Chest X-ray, PA view. Patient: 60 years old, sex M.
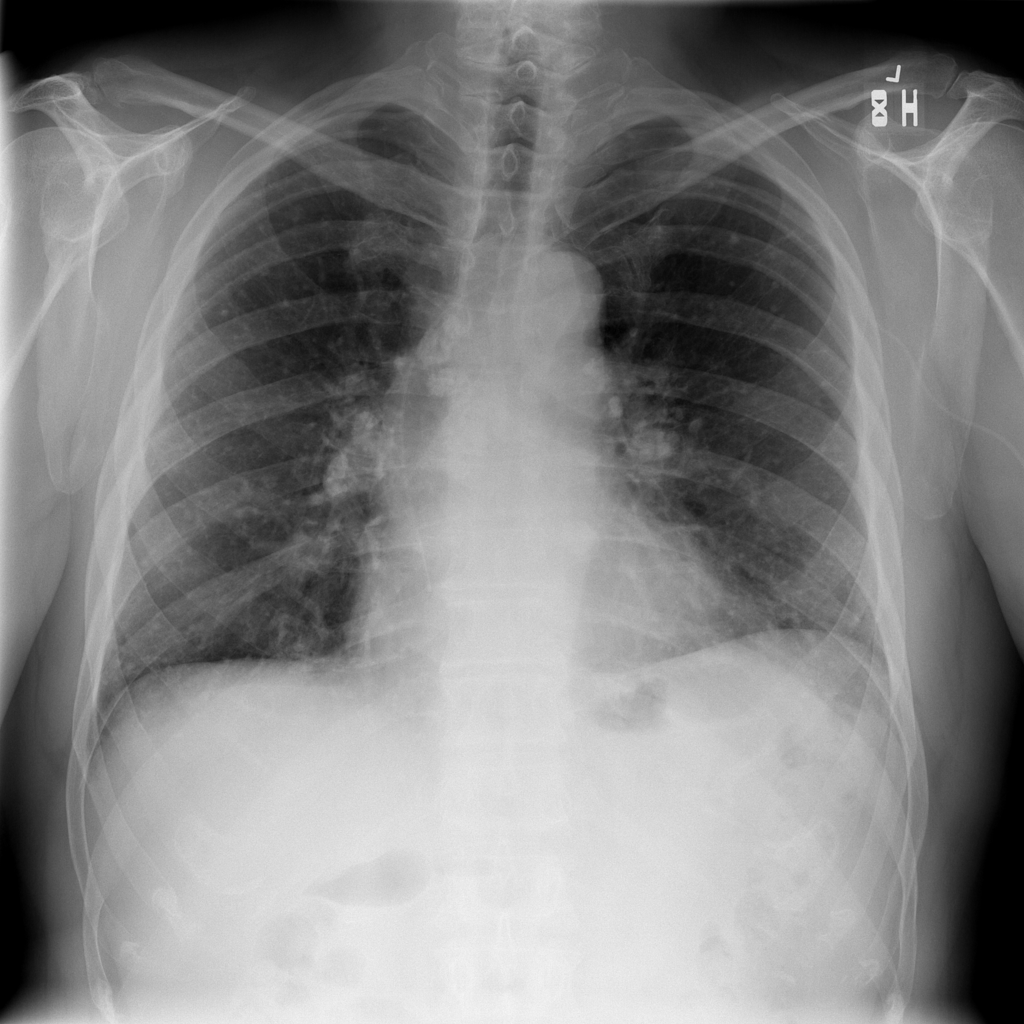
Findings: No Finding